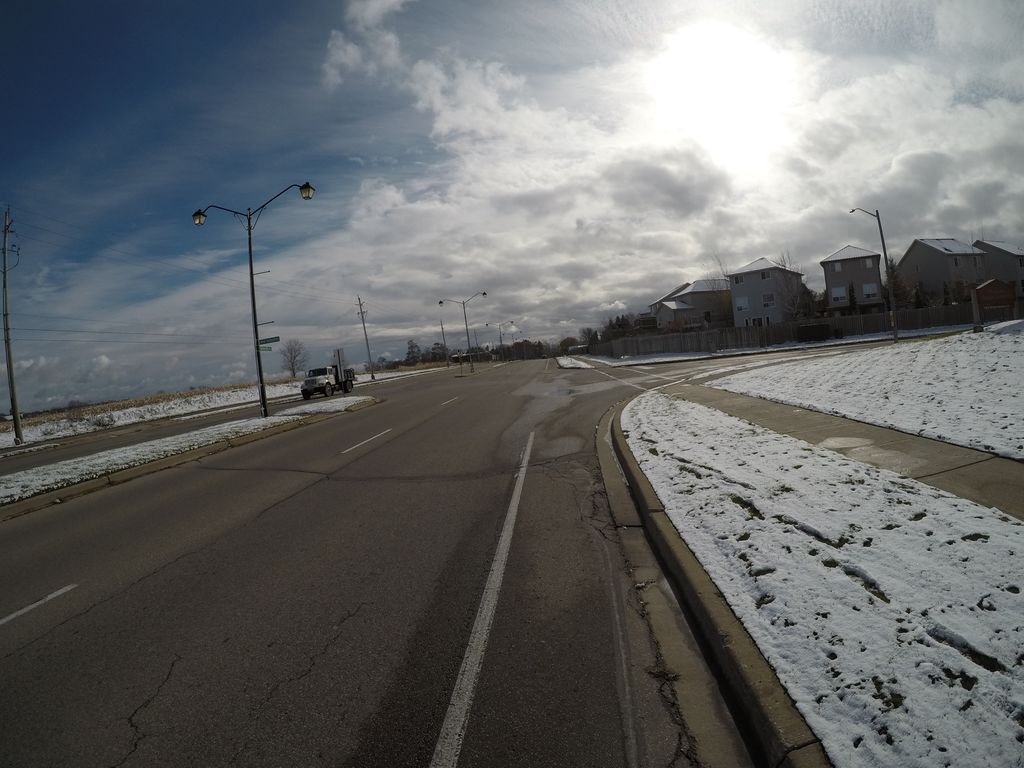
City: kitchener-waterloo